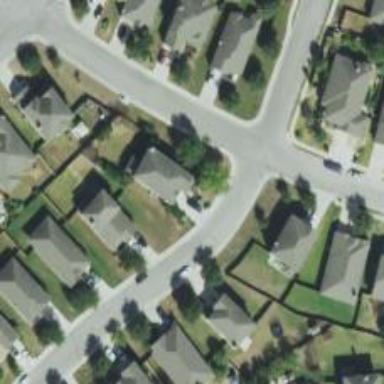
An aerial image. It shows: Residential road with asphalt surface and separate sidewalk.